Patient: sex M, age 73
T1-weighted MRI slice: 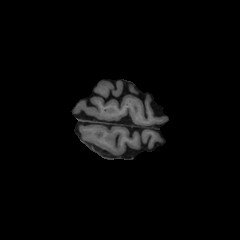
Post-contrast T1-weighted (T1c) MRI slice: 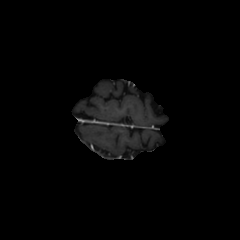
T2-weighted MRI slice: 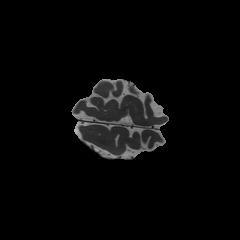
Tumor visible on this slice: no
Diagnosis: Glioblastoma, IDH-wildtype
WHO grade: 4